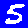
Digit: 5